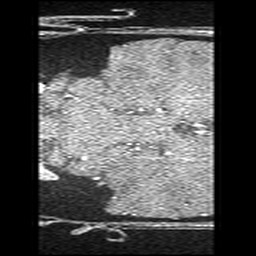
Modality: angio
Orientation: coronal
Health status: ill
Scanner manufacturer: siemens
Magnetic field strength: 3 T
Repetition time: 0.021 s
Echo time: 0.00358 s